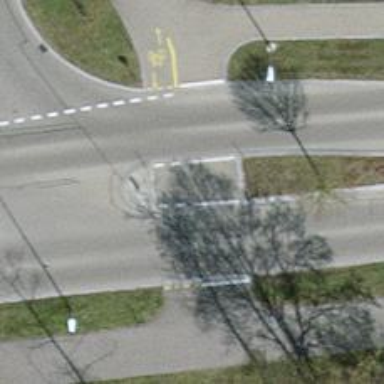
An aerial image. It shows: Marked crossing on cycleway road.